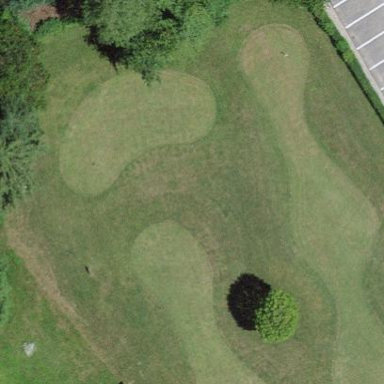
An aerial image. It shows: Golf green.